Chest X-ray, PA view. Patient: 41 years old, sex M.
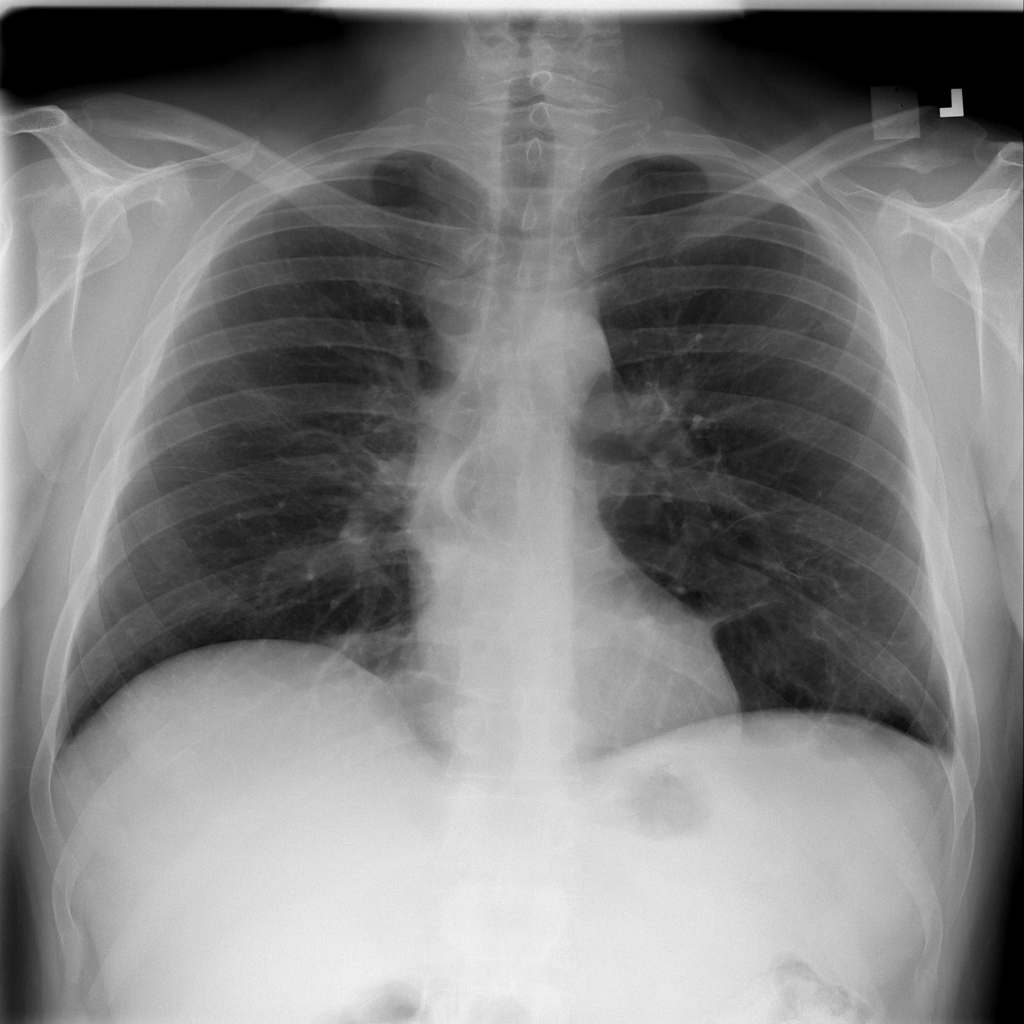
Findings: No Finding